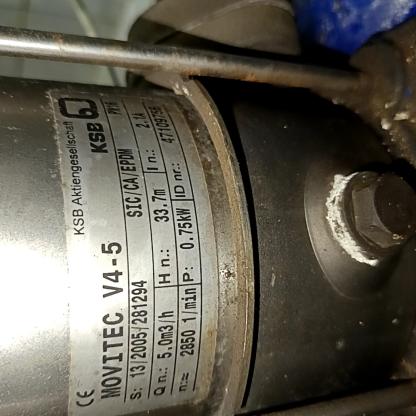
Klasa: tabliczka-znamionowa